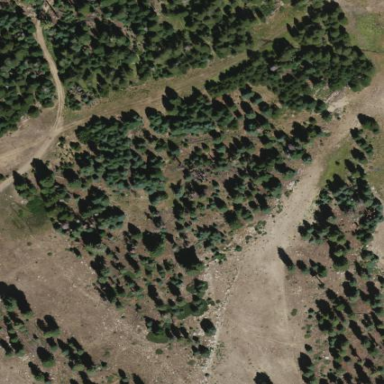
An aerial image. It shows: Forest with evergreen needle-leaved trees. The forest produces timber and wood.